Brain MRI, t1w sequence, axial 2D slice.
Patient: age 51, sex F, weight 95 kg, height 1.95 m
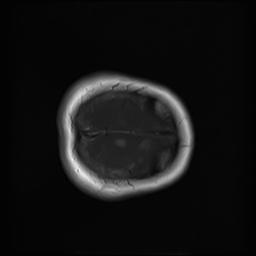